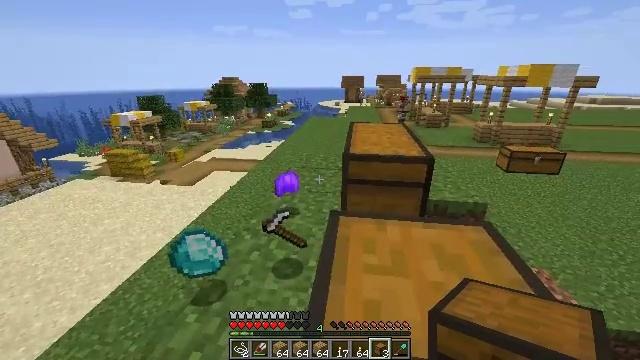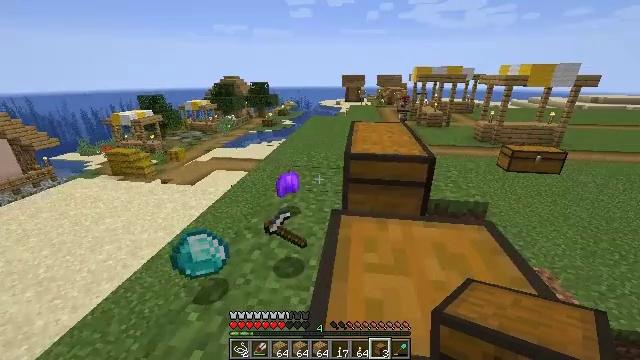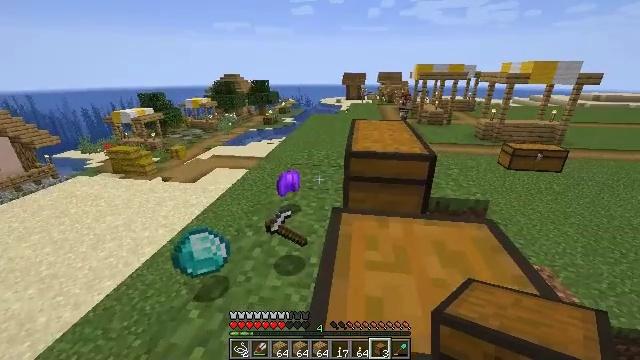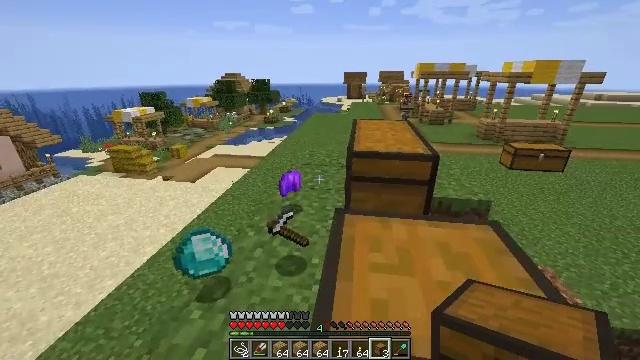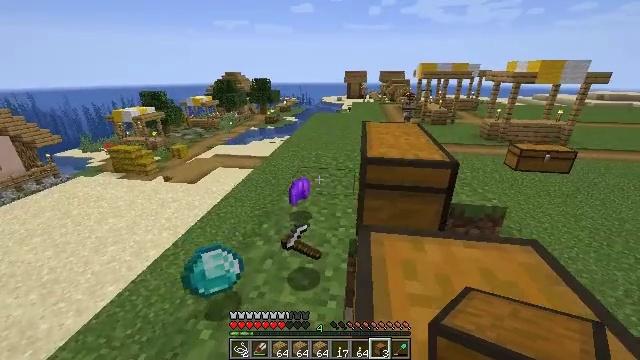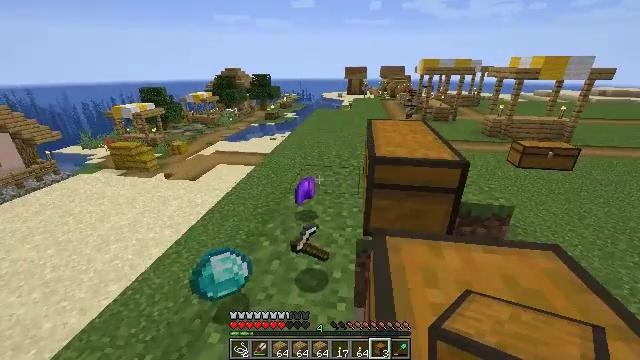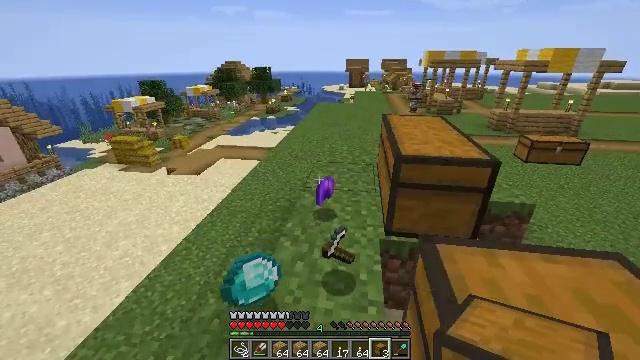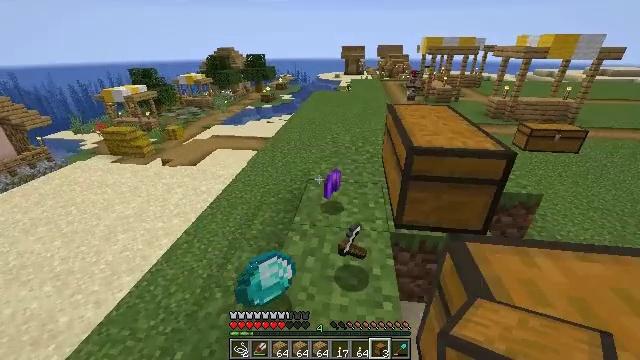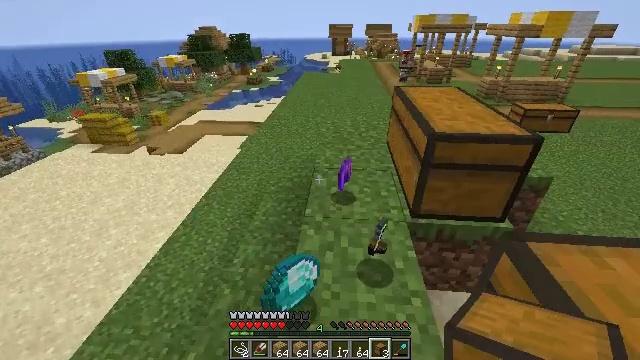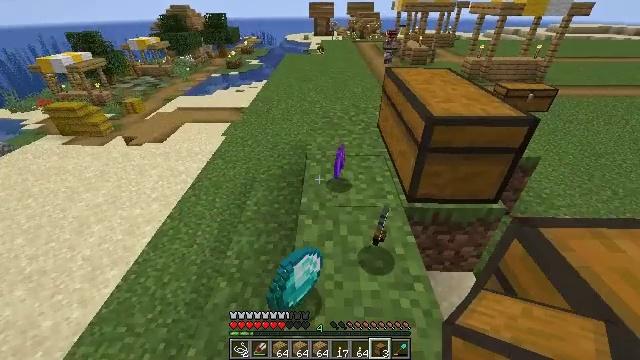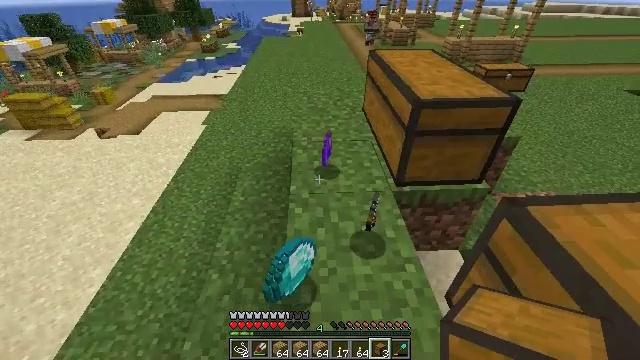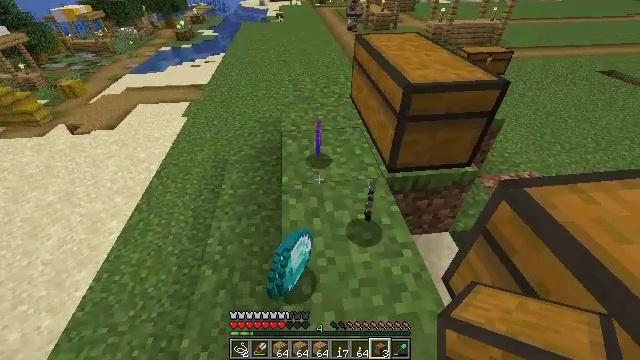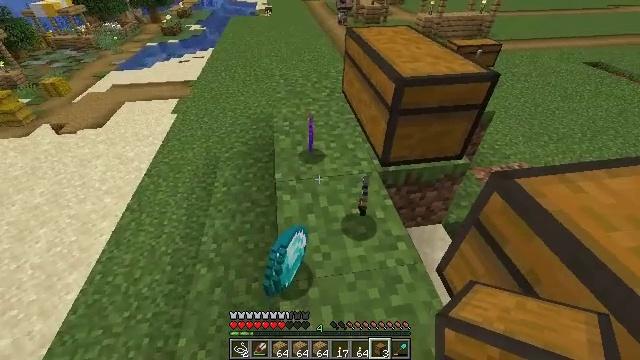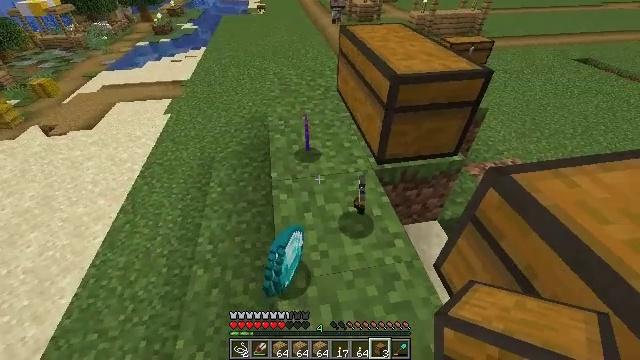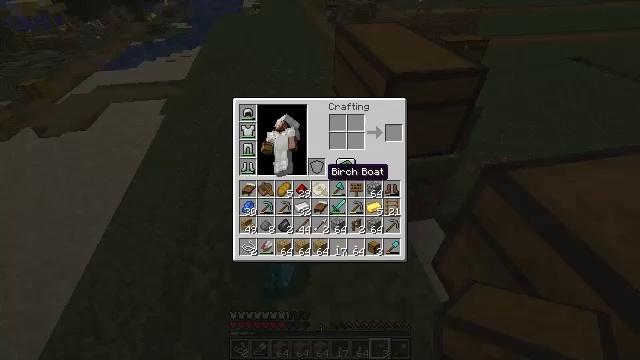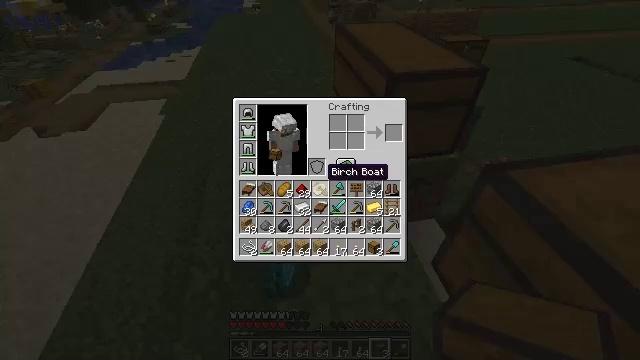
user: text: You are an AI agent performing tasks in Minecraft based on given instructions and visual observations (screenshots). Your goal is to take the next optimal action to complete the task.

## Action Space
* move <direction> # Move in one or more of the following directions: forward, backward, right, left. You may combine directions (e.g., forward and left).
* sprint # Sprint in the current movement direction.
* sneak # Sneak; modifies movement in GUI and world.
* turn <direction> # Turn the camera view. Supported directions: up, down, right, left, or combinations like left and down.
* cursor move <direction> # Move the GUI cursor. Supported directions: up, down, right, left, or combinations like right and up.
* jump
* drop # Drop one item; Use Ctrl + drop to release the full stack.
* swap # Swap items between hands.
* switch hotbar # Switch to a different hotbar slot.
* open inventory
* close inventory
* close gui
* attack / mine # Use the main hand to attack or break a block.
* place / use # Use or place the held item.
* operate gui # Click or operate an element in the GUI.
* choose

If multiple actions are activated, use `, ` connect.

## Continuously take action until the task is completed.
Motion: motion action
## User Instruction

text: Drop a brown bed.
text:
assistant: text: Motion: no_op
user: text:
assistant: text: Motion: no_op
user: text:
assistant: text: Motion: move forward and move left
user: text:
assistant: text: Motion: move forward and move left
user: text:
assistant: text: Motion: move forward and move left
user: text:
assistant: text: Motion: move forward and move left, turn down
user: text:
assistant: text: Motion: move forward and move left, turn right and down
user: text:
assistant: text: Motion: move forward and move left, turn right and down
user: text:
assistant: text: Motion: turn right and down
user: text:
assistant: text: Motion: turn right and down
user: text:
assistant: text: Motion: turn right and down
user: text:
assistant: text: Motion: turn right and down
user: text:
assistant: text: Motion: turn right
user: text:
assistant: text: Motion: open inventory
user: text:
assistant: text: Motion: open inventory
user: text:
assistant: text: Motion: open inventory
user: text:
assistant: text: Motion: open inventory
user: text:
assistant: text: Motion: no_op
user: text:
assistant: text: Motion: no_op
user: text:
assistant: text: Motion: no_op
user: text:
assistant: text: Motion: no_op
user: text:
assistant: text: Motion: no_op
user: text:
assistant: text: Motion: no_op
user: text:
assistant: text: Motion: cursor move right
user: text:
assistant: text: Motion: no_op
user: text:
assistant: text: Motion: no_op
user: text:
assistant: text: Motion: no_op
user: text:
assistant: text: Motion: cursor move down
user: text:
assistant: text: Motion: no_op
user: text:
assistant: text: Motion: cursor move down